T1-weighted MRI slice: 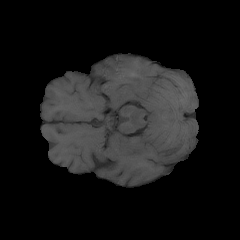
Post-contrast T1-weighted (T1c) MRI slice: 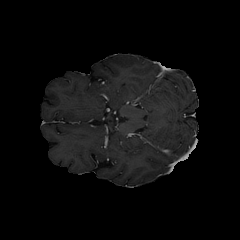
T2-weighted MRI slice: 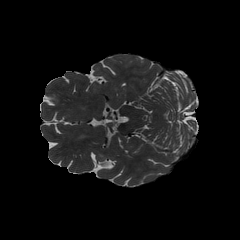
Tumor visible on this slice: no